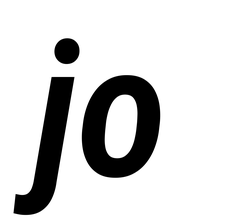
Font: Roboto-Italic_Condensed_SemiBold_Italic